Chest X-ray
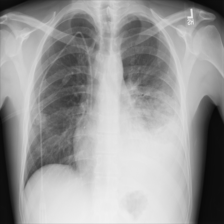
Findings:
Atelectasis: negative
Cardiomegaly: negative
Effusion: positive
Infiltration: negative
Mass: negative
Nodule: negative
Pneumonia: negative
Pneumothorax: negative
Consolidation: negative
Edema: negative
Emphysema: negative
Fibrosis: negative
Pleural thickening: negative
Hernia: negative